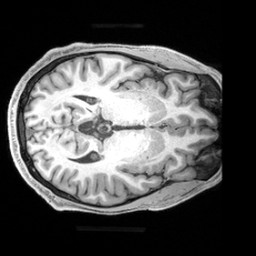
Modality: T1w
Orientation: axial